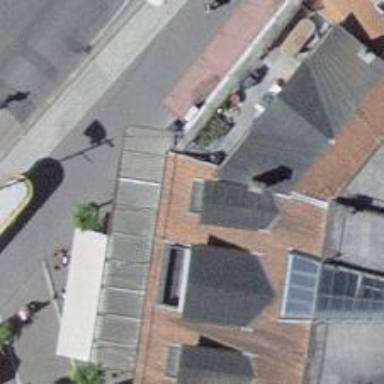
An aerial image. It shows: Kiosk shop.